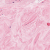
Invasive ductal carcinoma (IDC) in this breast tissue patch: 0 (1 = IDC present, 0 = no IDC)